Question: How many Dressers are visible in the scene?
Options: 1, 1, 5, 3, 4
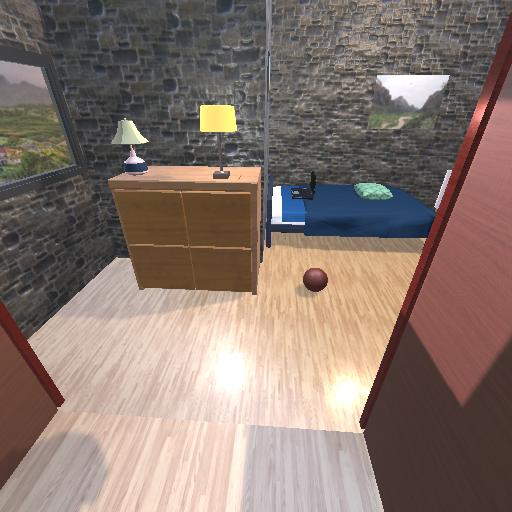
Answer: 1